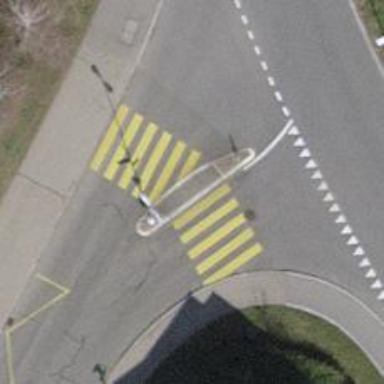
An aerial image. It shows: Marked footway crossing with central island.